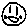
Label: smiley face